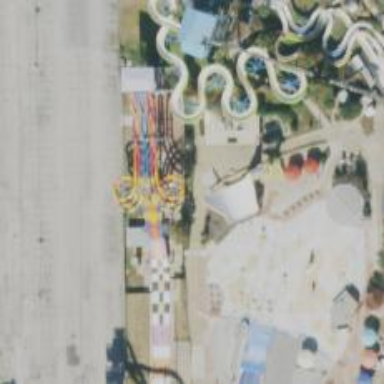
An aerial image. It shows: Water slide attraction.